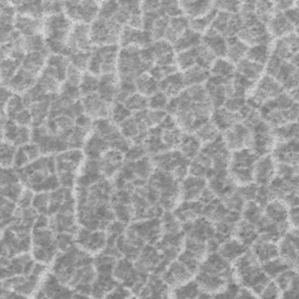
Label: frost